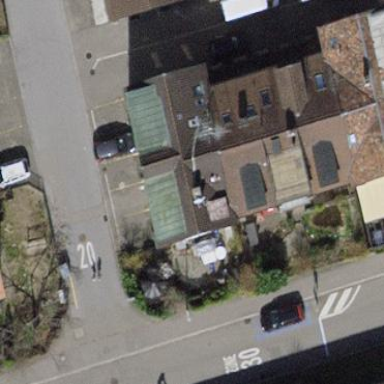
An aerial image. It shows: Apartments building with gabled tile roof.